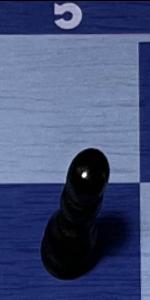
Label: Pawn_Black